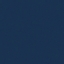
Land use / land cover class: SeaLake